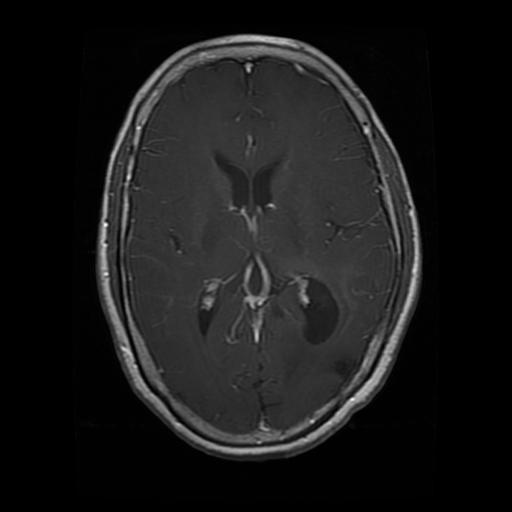
Label: glioma